Question: I am working in extjs4. i have activation view form as-

For entering key i have taken item as-
'''
{
margin:'5 5 5 5',
xtype: 'fieldcontainer',
fieldLabel: 'Enter key',
layout: 'hbox',
combineErrors: true,
defaults: {
hideLabel: true
},
items: [{xtype: 'textfield', fieldLabel: 'a', name: 'a', width: 80, allowBlank:false, margins: '0 5 0 0'},
{xtype: 'textfield', fieldLabel: 'b', name: 'b', width: 80, allowBlank: false, margins: '0 5 0 0'},
{xtype: 'textfield', fieldLabel: 'c', name: 'c', width: 80, allowBlank: false, margins: '0 5 0 0'},
{xtype: 'textfield', fieldLabel: 'd', name: 'd', width: 80, allowBlank: false, margins: '0 5 0 0'},
{xtype: 'textfield', fieldLabel: 'e', name: 'e', width: 80, allowBlank: false, margins: '0 5 0 0'}]},
'''
I want to restrict number of characters in each block to 5. And after entering 5 char in first block,i want to set focus to next block automatically. So how to implement this in extjs4
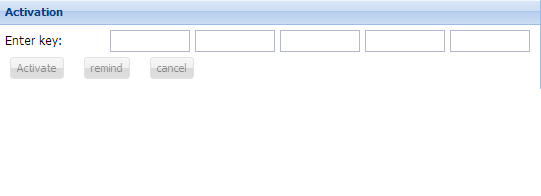
Answer: You can add key listeners. You will have configure your 'textfield' something like this:
'''
{
xtype: 'textfield',
//...other props...
name: 'a',
maxLength: 5,
enableKeyEvents: true,
enforceMaxLength: true,
listeners: {
keyup: function(f, e) {
if (f.getValue().length == 5)
{
var nextField = f.next();
if (nextField && Ext.isFunction(nextField.focus)) {
nextField.focus();
}
}
}
}
}
'''
You could even 'enableKeyEvents', 'maxLength', 'enforceMaxLength', and the 'listeners' to your 'defaults', if they are the same for all the fields.